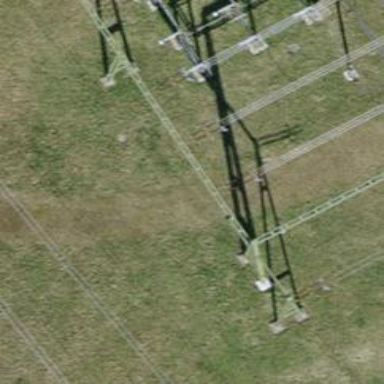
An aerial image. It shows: Insulator used in power systems.